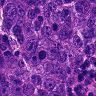
Metastatic tissue present: yes